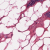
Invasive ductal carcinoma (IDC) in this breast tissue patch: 0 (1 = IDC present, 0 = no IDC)